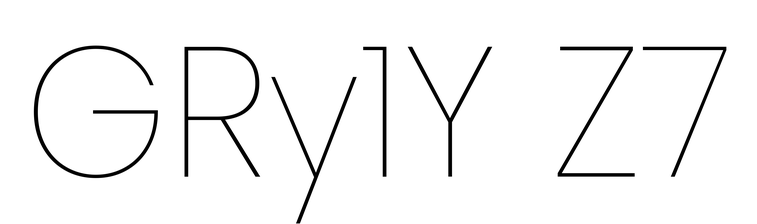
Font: Poppins-Thin